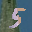
Label: 5